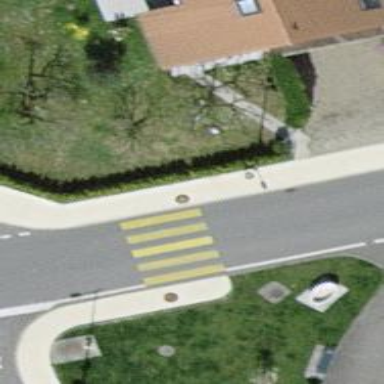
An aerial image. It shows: Uncontrolled crossing on the road.